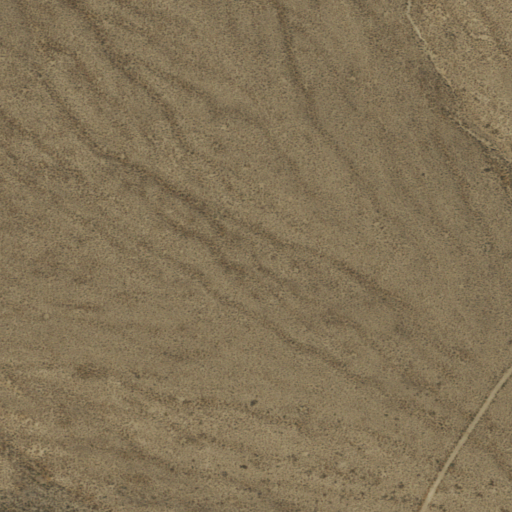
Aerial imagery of plain(s) in Nevada named Badger Flat containing only shrub